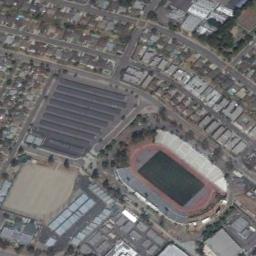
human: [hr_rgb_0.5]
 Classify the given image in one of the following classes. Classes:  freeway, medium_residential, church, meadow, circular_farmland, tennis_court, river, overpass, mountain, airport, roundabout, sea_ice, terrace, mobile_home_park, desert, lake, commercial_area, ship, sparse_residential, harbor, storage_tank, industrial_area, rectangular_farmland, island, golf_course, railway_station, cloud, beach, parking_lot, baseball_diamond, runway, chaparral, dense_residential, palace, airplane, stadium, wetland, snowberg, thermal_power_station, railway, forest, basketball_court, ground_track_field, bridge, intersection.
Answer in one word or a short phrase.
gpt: stadium